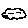
Label: cloud